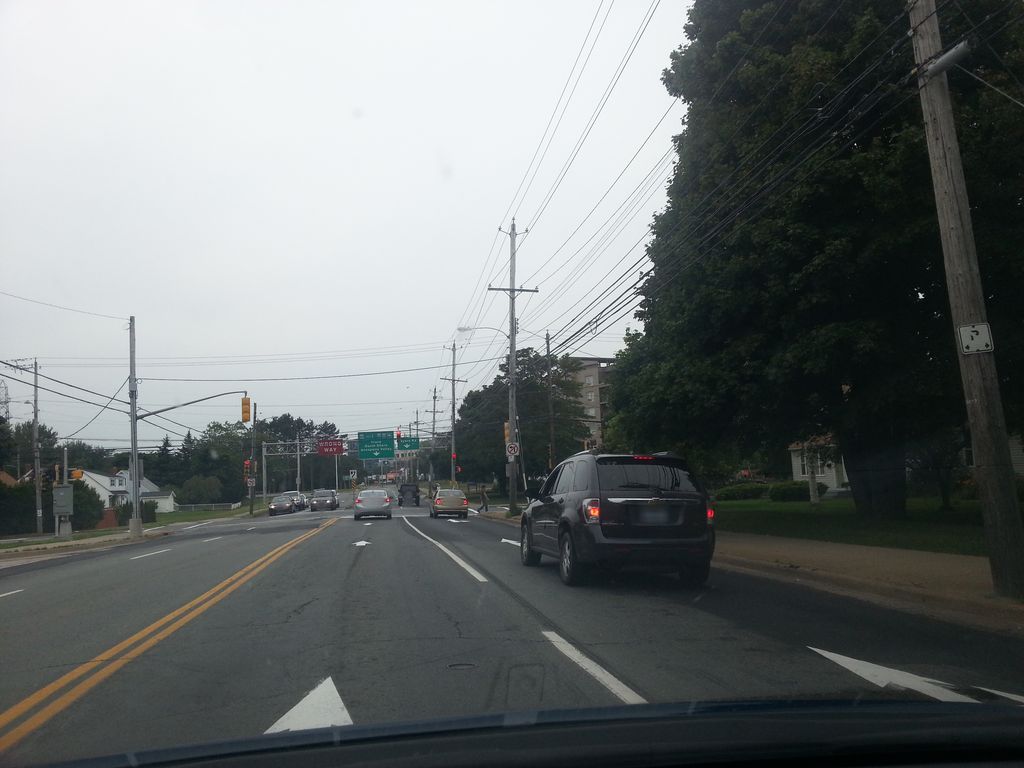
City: halifax